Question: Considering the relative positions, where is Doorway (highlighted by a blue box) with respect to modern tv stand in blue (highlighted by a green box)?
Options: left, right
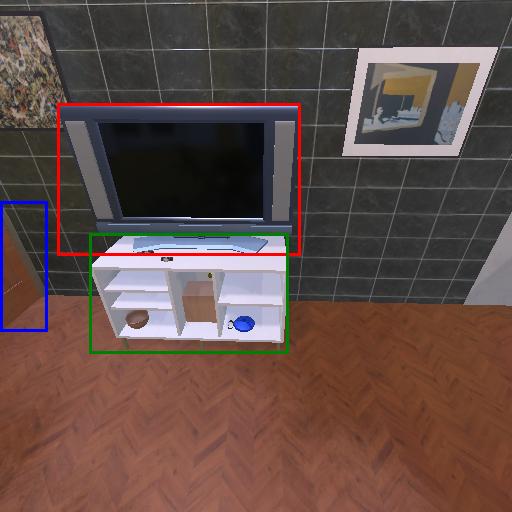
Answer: left